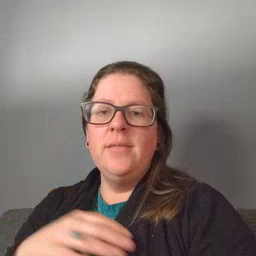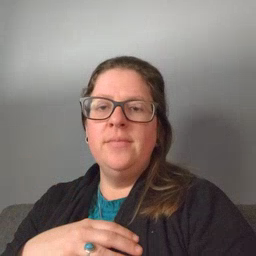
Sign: frenchfries